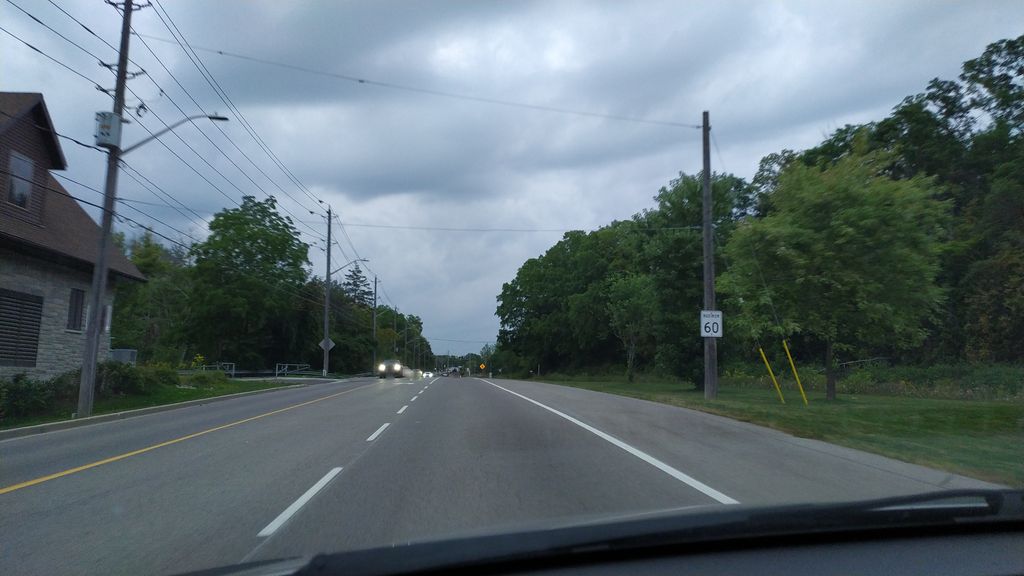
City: kitchener-waterloo